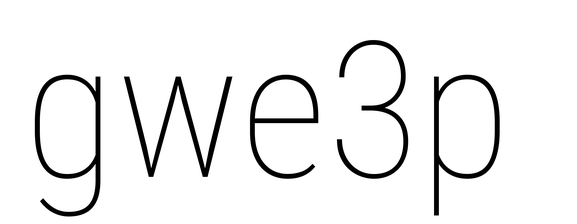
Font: Roboto_Condensed_Thin